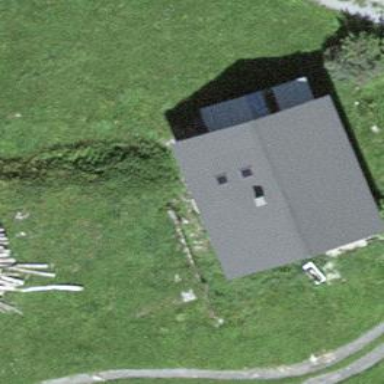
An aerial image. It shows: Rural barn.